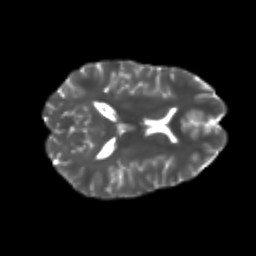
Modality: T2w
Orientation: axial
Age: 20
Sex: female
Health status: healthy
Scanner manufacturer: philips
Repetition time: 7.385 s
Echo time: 0.08599 s